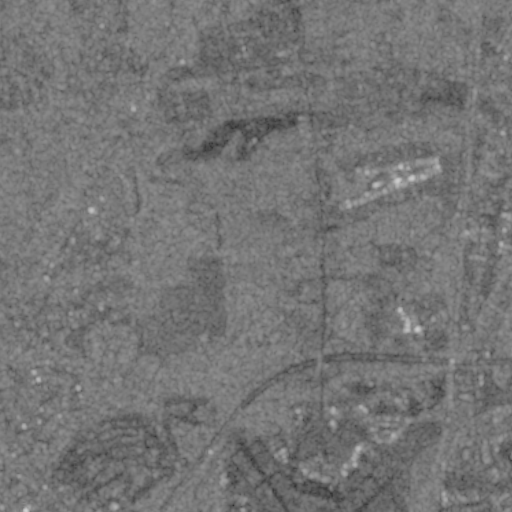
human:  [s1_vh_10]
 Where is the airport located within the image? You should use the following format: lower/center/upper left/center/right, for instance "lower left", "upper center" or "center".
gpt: The airport is located in the lower right of the image.
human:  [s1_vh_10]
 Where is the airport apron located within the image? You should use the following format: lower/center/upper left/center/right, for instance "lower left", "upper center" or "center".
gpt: The airport apron is located in the lower right of the image.
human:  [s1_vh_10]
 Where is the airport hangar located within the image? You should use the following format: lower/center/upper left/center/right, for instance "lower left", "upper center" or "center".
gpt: The airport hangar is located in the lower center of the image.
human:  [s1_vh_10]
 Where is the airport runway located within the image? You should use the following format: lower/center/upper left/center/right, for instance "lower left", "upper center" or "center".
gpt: The airport runway is located in the lower right of the image.
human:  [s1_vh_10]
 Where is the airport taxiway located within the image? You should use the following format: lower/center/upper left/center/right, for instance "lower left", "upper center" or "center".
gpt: The airport taxiway is located in the lower right of the image.
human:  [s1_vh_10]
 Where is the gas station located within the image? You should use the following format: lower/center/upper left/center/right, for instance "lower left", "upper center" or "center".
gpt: The gas station is located in the upper right of the image.
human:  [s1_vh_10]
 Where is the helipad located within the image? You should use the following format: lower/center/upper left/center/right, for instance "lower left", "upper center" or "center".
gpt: The helipad is located in the lower right of the image.
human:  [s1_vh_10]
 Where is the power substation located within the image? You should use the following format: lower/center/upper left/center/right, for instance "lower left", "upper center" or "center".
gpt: The power substation is located in the lower center of the image.
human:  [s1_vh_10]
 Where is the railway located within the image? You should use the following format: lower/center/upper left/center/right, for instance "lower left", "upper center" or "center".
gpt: The railway is located in the right of the image.
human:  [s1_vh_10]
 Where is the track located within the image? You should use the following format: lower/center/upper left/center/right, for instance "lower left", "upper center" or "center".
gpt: There is no track in the image.

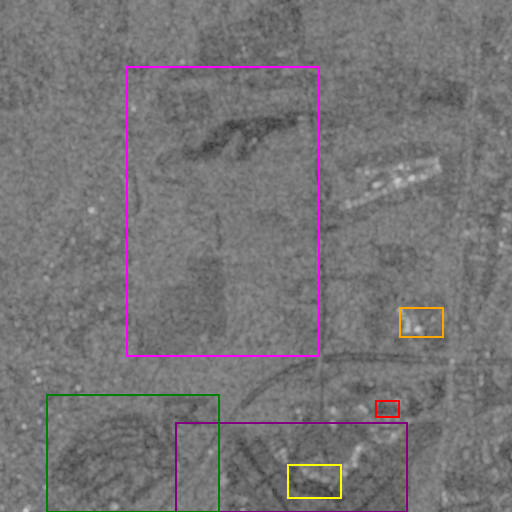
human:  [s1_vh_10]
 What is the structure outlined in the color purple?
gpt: The structure outlined in purple is an airport.
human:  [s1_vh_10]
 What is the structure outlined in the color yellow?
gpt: The structure outlined in yellow is an airport apron.
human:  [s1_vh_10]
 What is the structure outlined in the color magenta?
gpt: The structure outlined in magenta is a crop field.
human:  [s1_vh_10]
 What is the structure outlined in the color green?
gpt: The structure outlined in green is a park.
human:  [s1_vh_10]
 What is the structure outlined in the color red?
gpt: The structure outlined in red is a parking lot.
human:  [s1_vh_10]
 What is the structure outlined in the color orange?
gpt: The structure outlined in orange is a building.
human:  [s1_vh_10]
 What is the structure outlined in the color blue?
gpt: There is no blue outline.